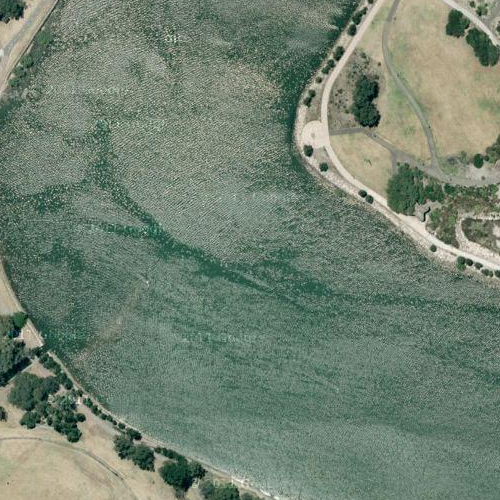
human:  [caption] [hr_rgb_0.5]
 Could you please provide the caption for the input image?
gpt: There is a curved river with a parking lot on one side and some highway on the other .

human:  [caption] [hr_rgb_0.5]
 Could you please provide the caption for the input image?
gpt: A curved river with some highways on one side and a parking lot on the other .

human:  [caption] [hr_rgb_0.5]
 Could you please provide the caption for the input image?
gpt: A curved river with a parking lot on one side and some highway on the other .

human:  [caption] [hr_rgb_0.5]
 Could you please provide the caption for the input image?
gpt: There is a parking lot on one side of a river while some highways on the other .

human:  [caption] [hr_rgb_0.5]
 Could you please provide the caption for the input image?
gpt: A curved river with some highways on one side and a parking lot on the other .